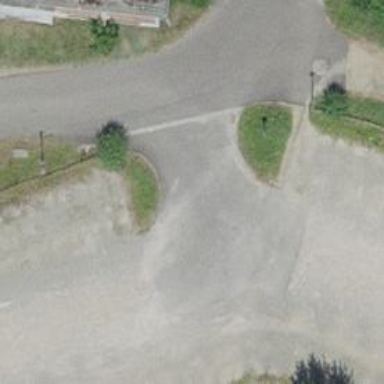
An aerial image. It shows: Road serving as parking aisle.